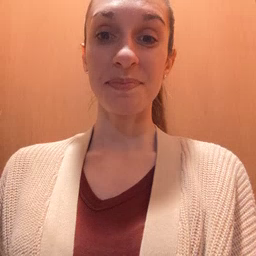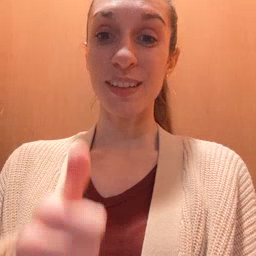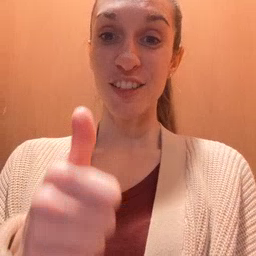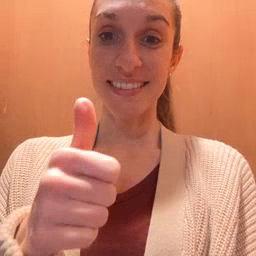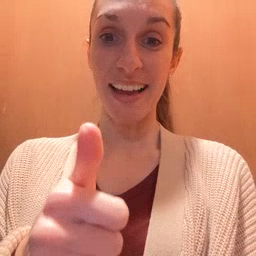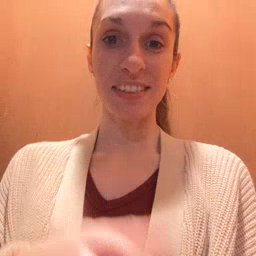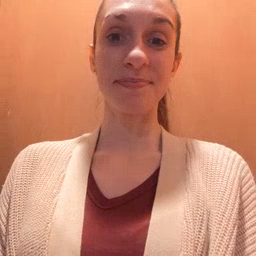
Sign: yourself